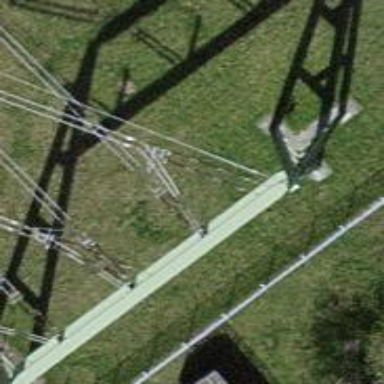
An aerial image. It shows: Three power lines with cables.